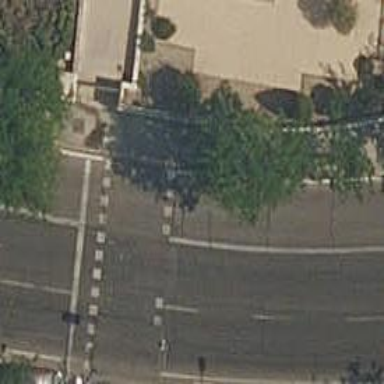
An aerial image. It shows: Crossing with traffic signals.